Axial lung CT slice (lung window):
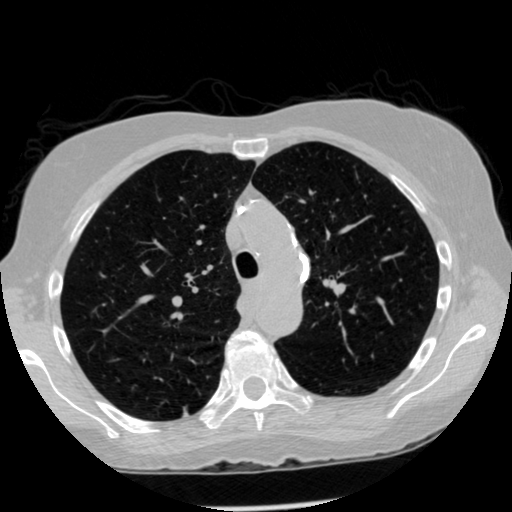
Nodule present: no